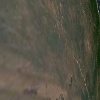
Label: land